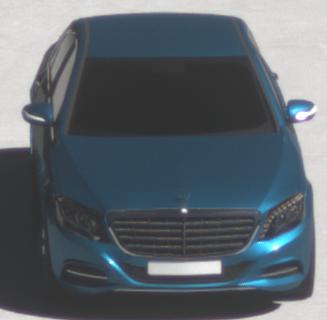
Make: Mercedes-Benz
Model: S 400 HYBRID
Detailed model: S-Class (222) Limousine
Model produced from: 2013/05
Model produced until: 2015/04
Doors: 4
Color: blue
Road condition: wet road
Daytime: morning or afternoon
Contrast: high contrast